Fundus camera: zeiss
Shooting center: fovea
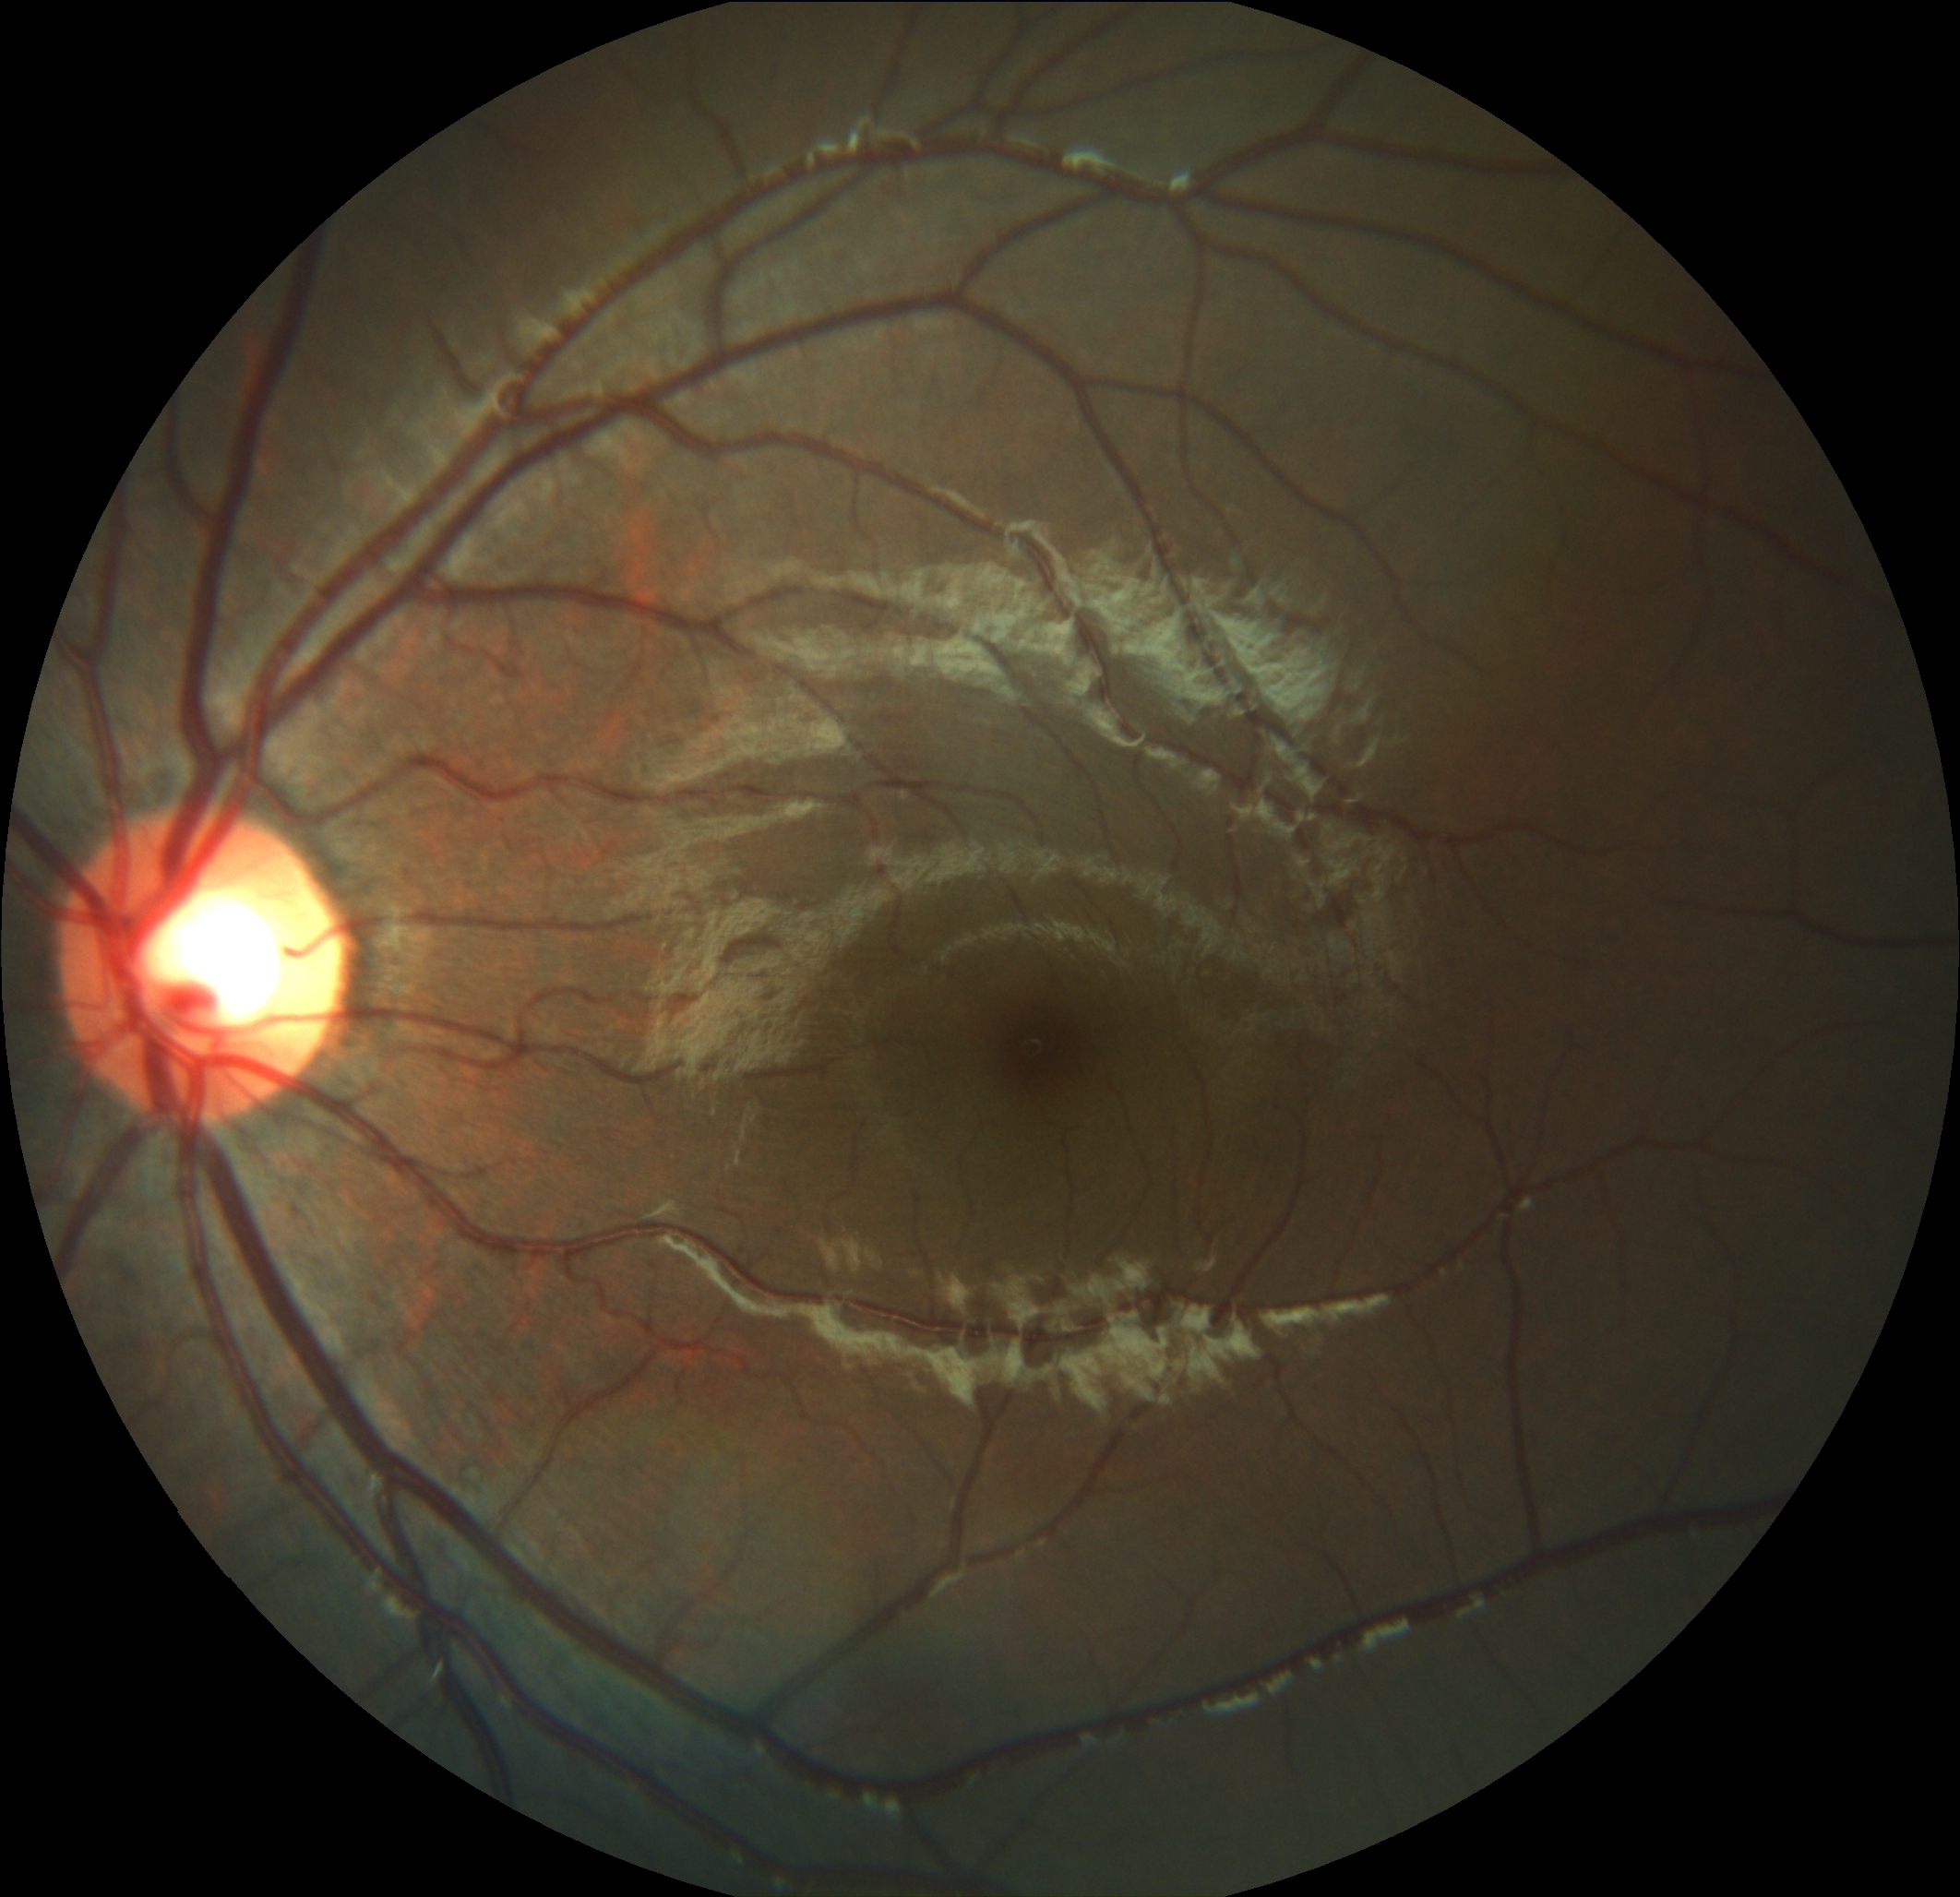
Pathologic myopia: no
Patchy retinal atrophy: absent
Retinal detachment: absent